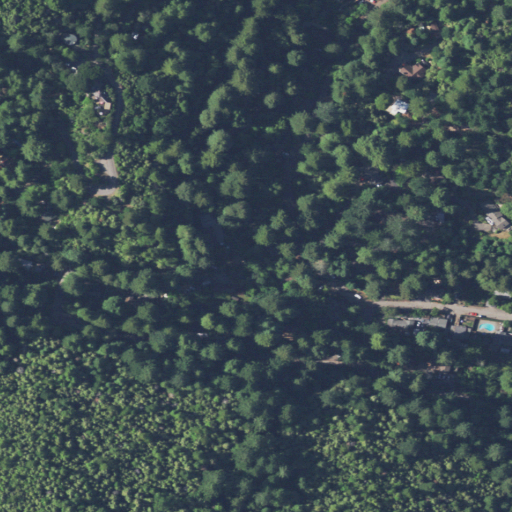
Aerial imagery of valley in California named Mission Canyon containing open development, evergreen forest, medium intensity development, low intensity development, and mixed forest